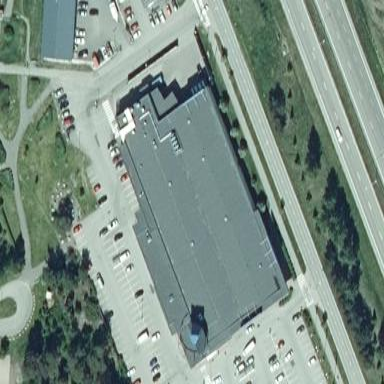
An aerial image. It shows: View of supermarket building.